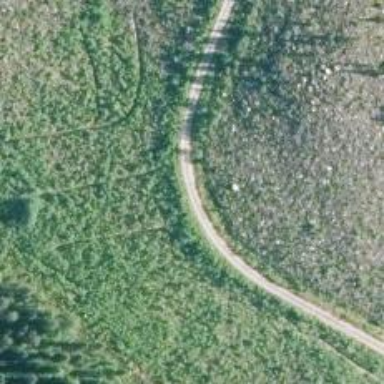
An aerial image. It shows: Track road with grade4 tracktype.